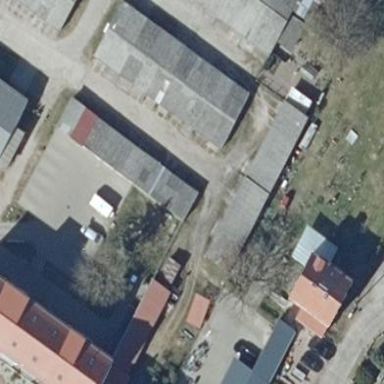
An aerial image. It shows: Group of garages.